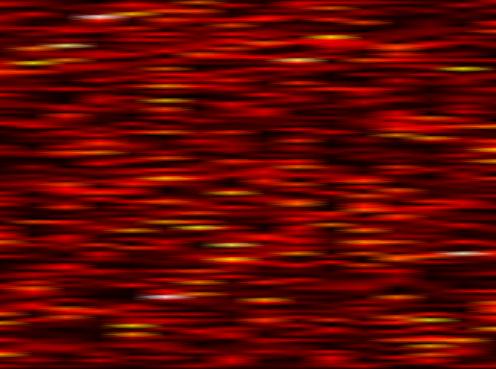
Label: FBMC